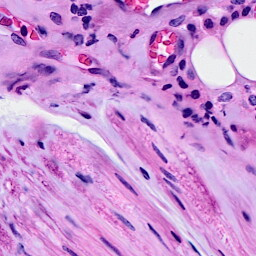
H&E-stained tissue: Breast